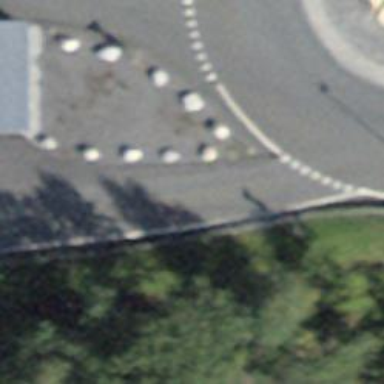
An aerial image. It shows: Bollard.